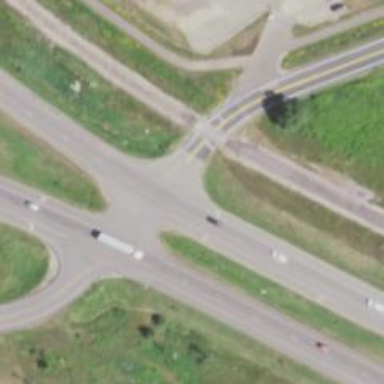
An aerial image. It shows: Asphalt road designated as trunk highway.